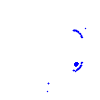
Particle: proton